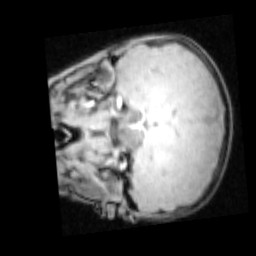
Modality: PDw
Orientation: coronal
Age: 11
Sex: male
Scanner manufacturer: siemens
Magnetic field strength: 3 T
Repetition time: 0.25 s
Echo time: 0.00103 s